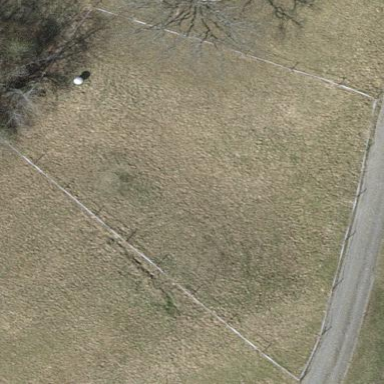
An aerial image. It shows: Fence is in the image.